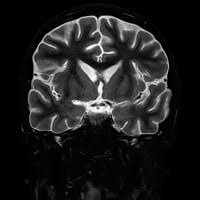
Label: notumor